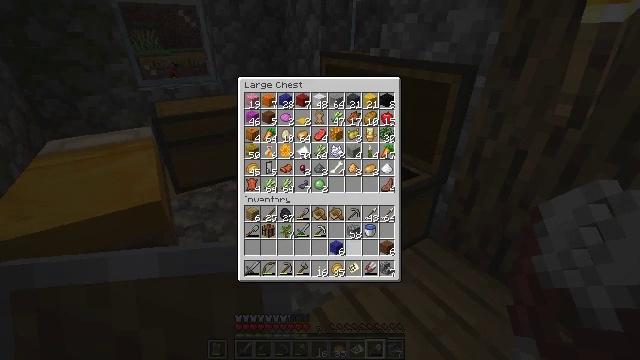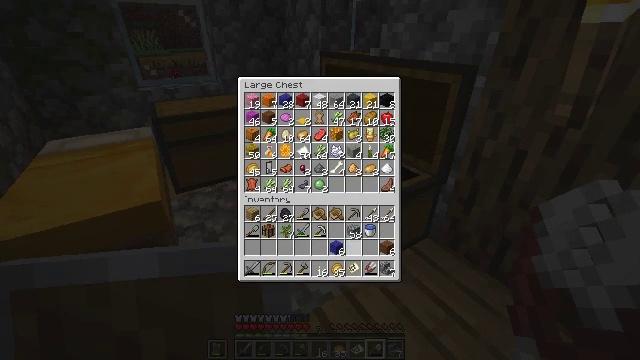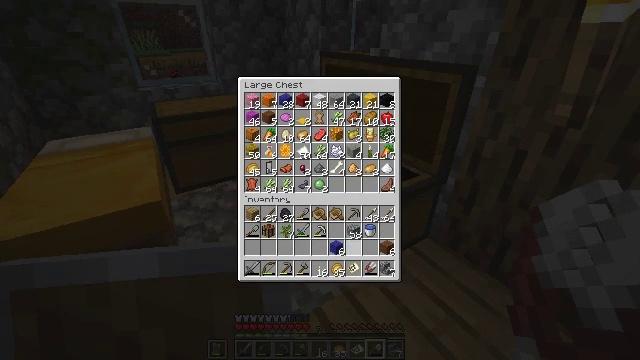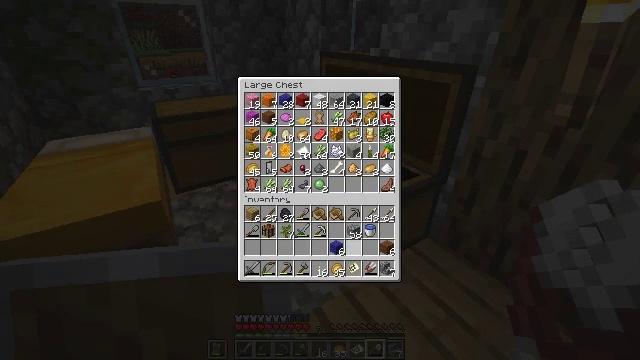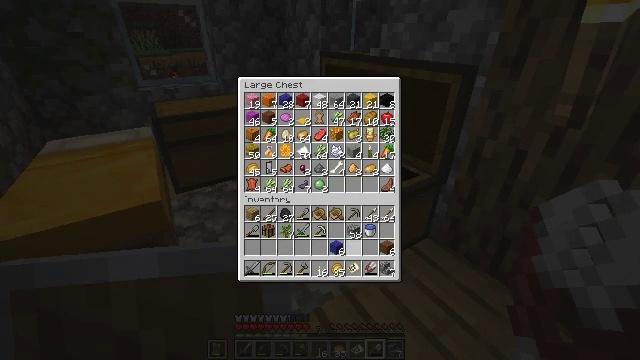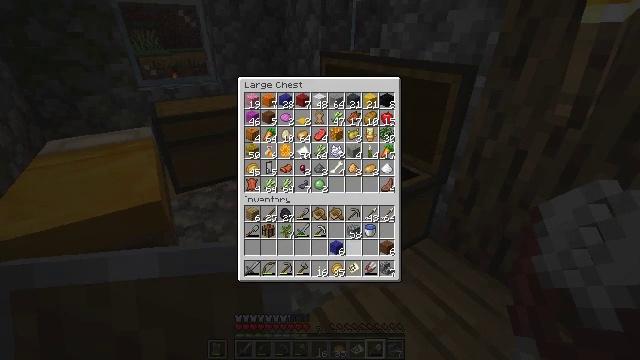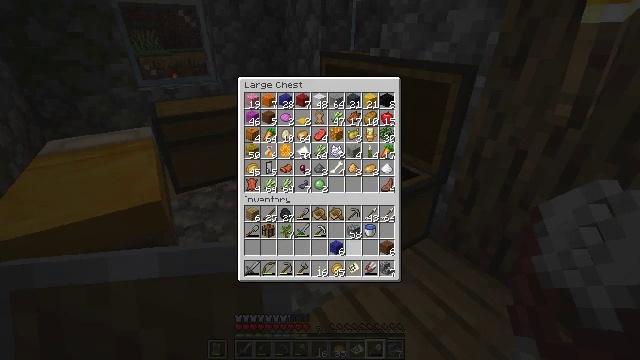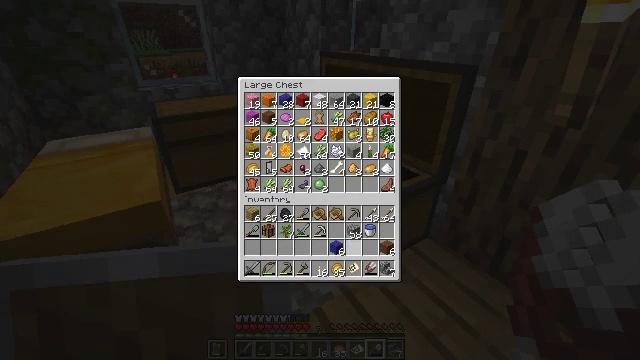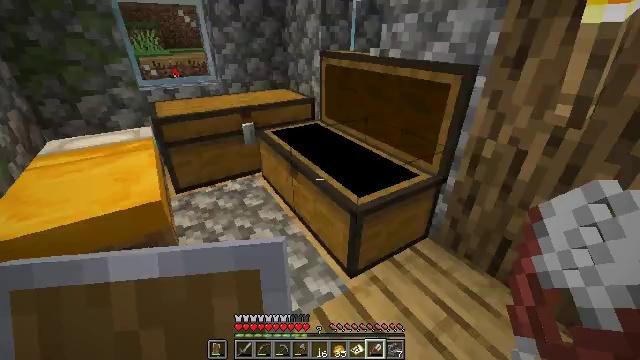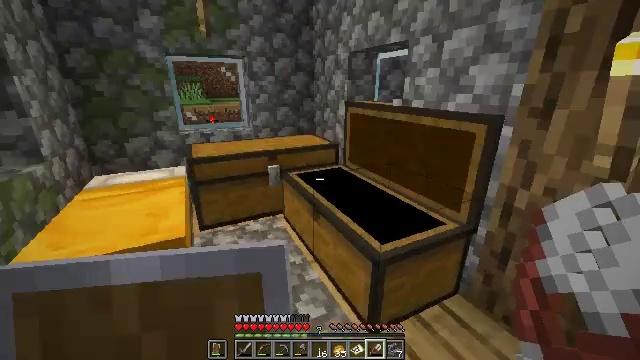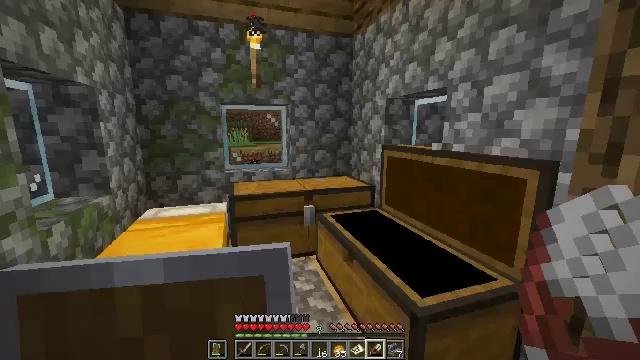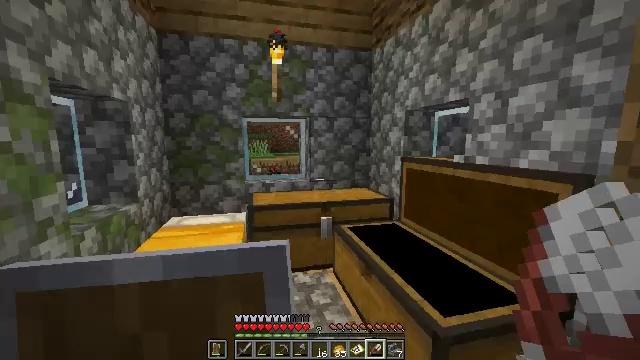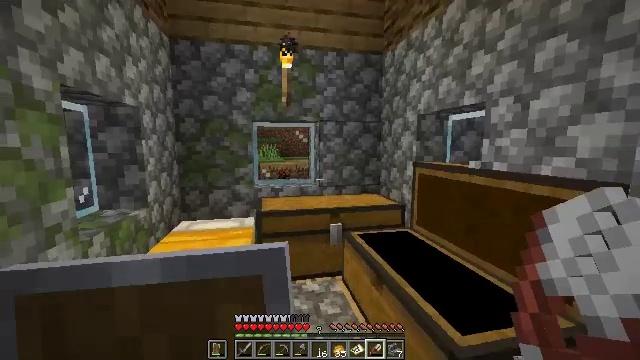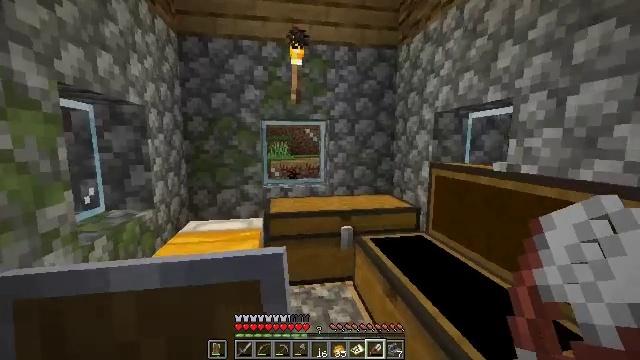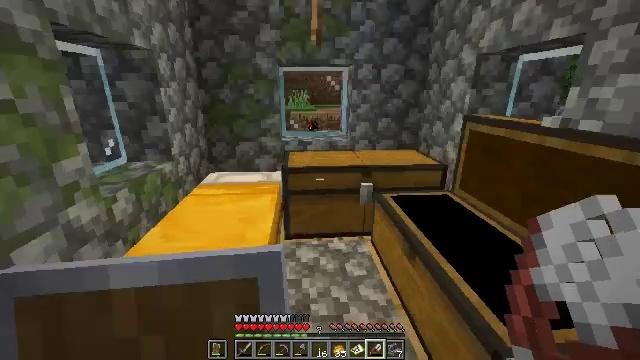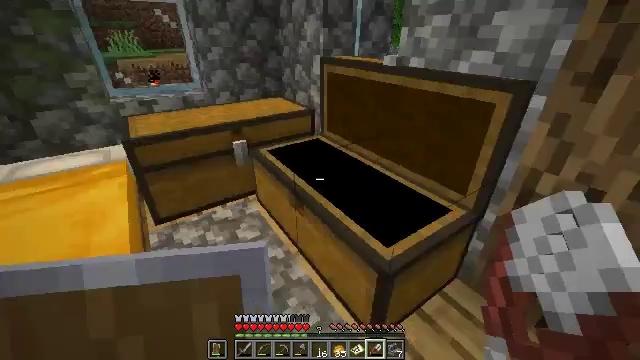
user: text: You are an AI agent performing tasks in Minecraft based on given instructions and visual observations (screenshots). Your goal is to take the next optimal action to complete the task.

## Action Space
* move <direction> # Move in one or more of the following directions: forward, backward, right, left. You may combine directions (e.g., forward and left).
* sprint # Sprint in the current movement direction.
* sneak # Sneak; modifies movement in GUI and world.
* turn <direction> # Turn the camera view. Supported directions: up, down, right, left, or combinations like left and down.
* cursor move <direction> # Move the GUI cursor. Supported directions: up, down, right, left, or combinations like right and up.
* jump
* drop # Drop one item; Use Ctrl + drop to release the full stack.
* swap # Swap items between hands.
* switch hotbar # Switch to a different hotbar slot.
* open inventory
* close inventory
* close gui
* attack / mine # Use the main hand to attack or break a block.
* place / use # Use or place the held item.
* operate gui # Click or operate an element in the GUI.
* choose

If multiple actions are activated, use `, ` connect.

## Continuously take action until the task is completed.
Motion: motion action
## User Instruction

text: Make a blue banner from blue wool in the crafting table.
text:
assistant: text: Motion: no_op
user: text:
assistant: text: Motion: no_op
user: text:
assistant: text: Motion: no_op
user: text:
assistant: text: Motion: no_op
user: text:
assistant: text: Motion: no_op
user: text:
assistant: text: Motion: no_op
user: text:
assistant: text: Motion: no_op
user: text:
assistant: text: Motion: no_op
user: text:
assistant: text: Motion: turn left and up
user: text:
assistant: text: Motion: turn left and up
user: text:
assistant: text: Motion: turn left and up
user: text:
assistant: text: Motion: move forward, turn left
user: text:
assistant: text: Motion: move forward, turn left
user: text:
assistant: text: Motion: move forward, turn left and down
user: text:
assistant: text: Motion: move forward, turn right and down
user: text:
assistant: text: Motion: turn right and up
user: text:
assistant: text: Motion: move forward, turn right and up
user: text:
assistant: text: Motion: move forward, turn right and up
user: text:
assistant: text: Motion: move forward, turn up
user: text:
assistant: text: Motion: move forward
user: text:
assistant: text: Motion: move forward, turn right and down
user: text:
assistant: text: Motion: move forward, turn right and down
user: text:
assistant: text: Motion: move forward, turn right
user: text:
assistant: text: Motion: move forward
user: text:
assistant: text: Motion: move forward
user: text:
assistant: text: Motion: move forward
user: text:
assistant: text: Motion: move forward
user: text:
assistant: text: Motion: move forward, jump
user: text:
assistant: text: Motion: move forward, turn down, jump
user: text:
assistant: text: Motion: move forward, turn left and down